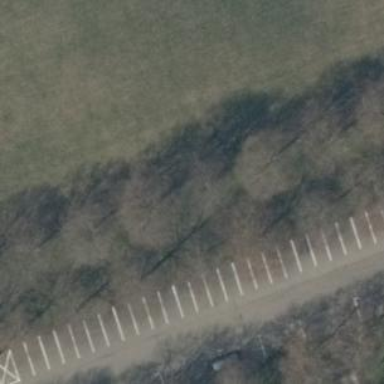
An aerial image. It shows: Row of trees in natural setting.